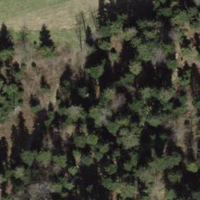
EUNIS habitat code: 43
Species observed at this site:
Chrysosplenium alternifolium